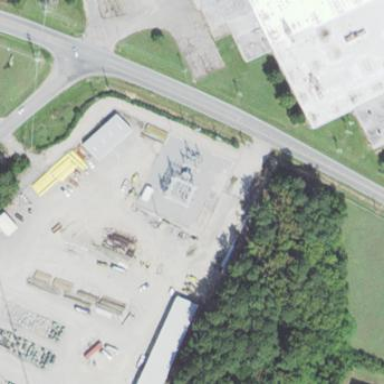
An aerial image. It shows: Distribution level power substation enclosed by fence.